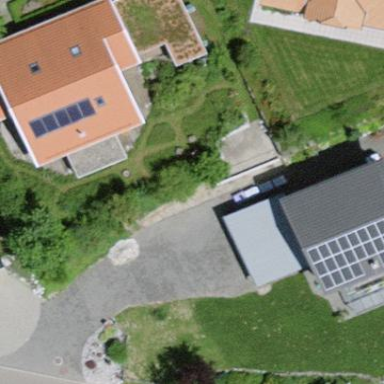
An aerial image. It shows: Residential building.